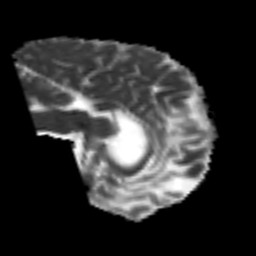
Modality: MD
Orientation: sagittal
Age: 50
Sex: male
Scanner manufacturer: siemens
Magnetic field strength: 3 T
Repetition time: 4.987 s
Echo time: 0.0792 s